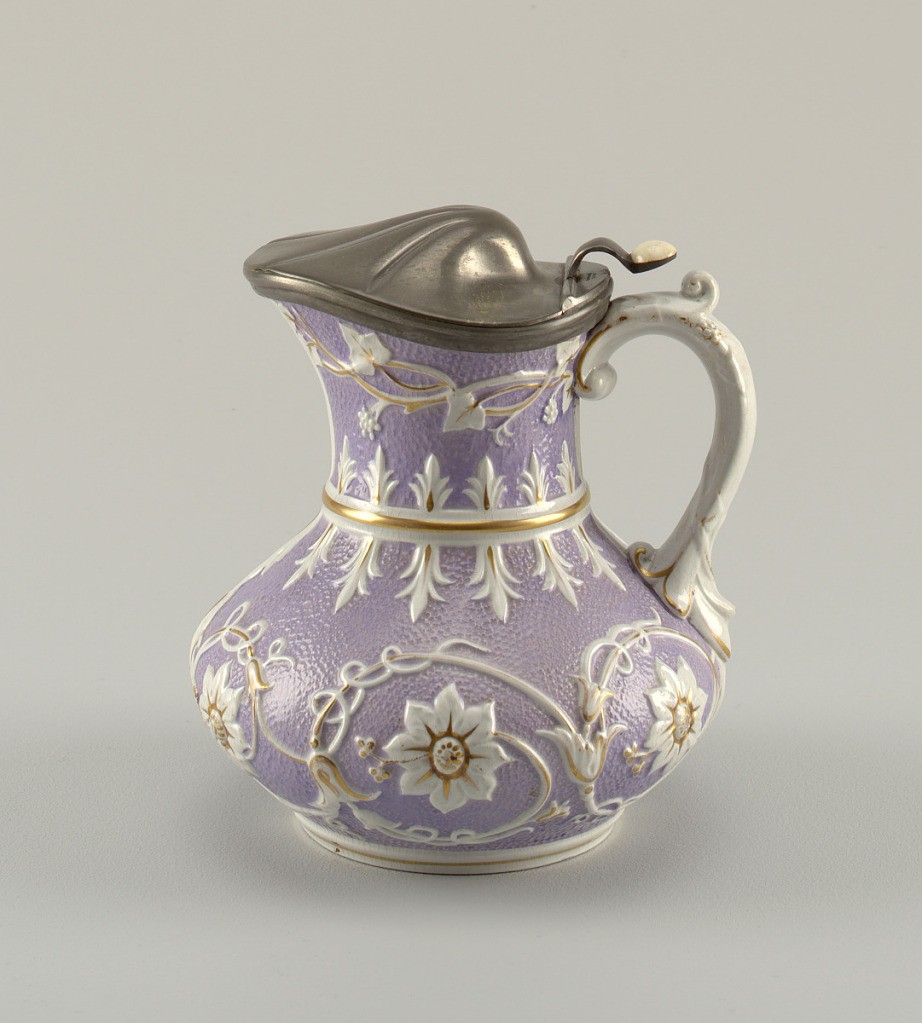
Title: Covered pitcher
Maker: Wedgwood, English, established 1759
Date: ca. 1861
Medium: Molded, glazed and gilt stoneware, white metal (mount)
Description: Body of squat pear shape, on circular molded base. Molded band between body and flare neck. Applied scrolled handle. Body with "orange skin" texture overall, glazed in mauve. Raised decoration in white of floral rosettes and tendril vines; decoration highlighted with gilding. Jug fitted with hinged metal cover in the form of a domed shell. Thumbpiece above scroll handle fitted with ceramic button.